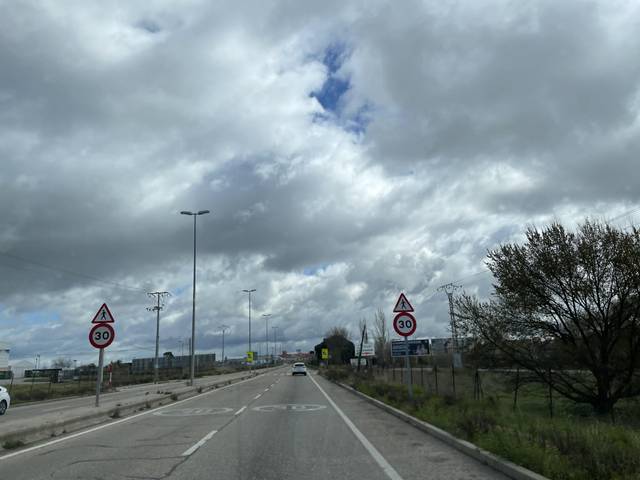
Region: Spain
Coordinates: 40.357, -3.847